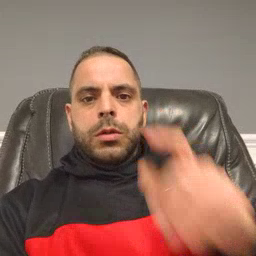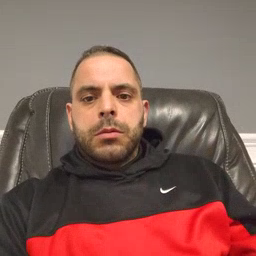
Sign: toy